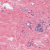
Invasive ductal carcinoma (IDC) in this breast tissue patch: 0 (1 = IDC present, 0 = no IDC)